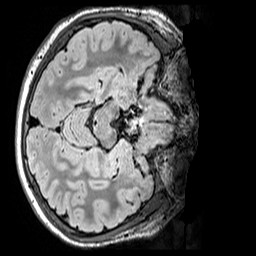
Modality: FLAIR
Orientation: axial
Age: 11
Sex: male
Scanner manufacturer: siemens
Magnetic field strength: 3 T
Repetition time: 5 s
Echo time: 0.388 s